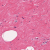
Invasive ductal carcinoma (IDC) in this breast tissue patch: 0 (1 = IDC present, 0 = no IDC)